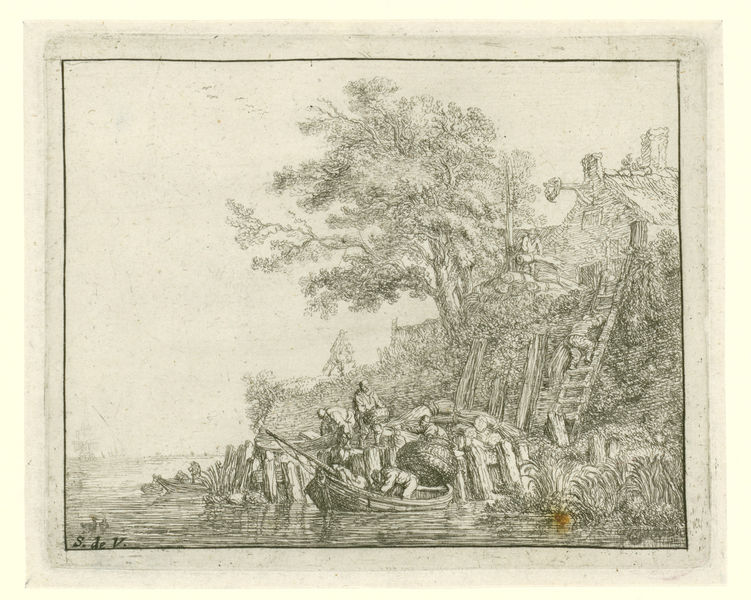
Titel: Mannen laden graanschoven in een boot
Künstler: Simon de Vlieger
Standort: Amsterdam
Institution: Rijksmuseum
Schlagwörter: men, people, white, black, print, sky, tree, boat, house, landscape, water, river, plants, drawing, ladder, basket, ink, engraving, harbor, pond, cottage, chimney, fishermen, fishing, port, branch, dock, pier, parchment, jetty, goods, baskett